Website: apple
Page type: payment
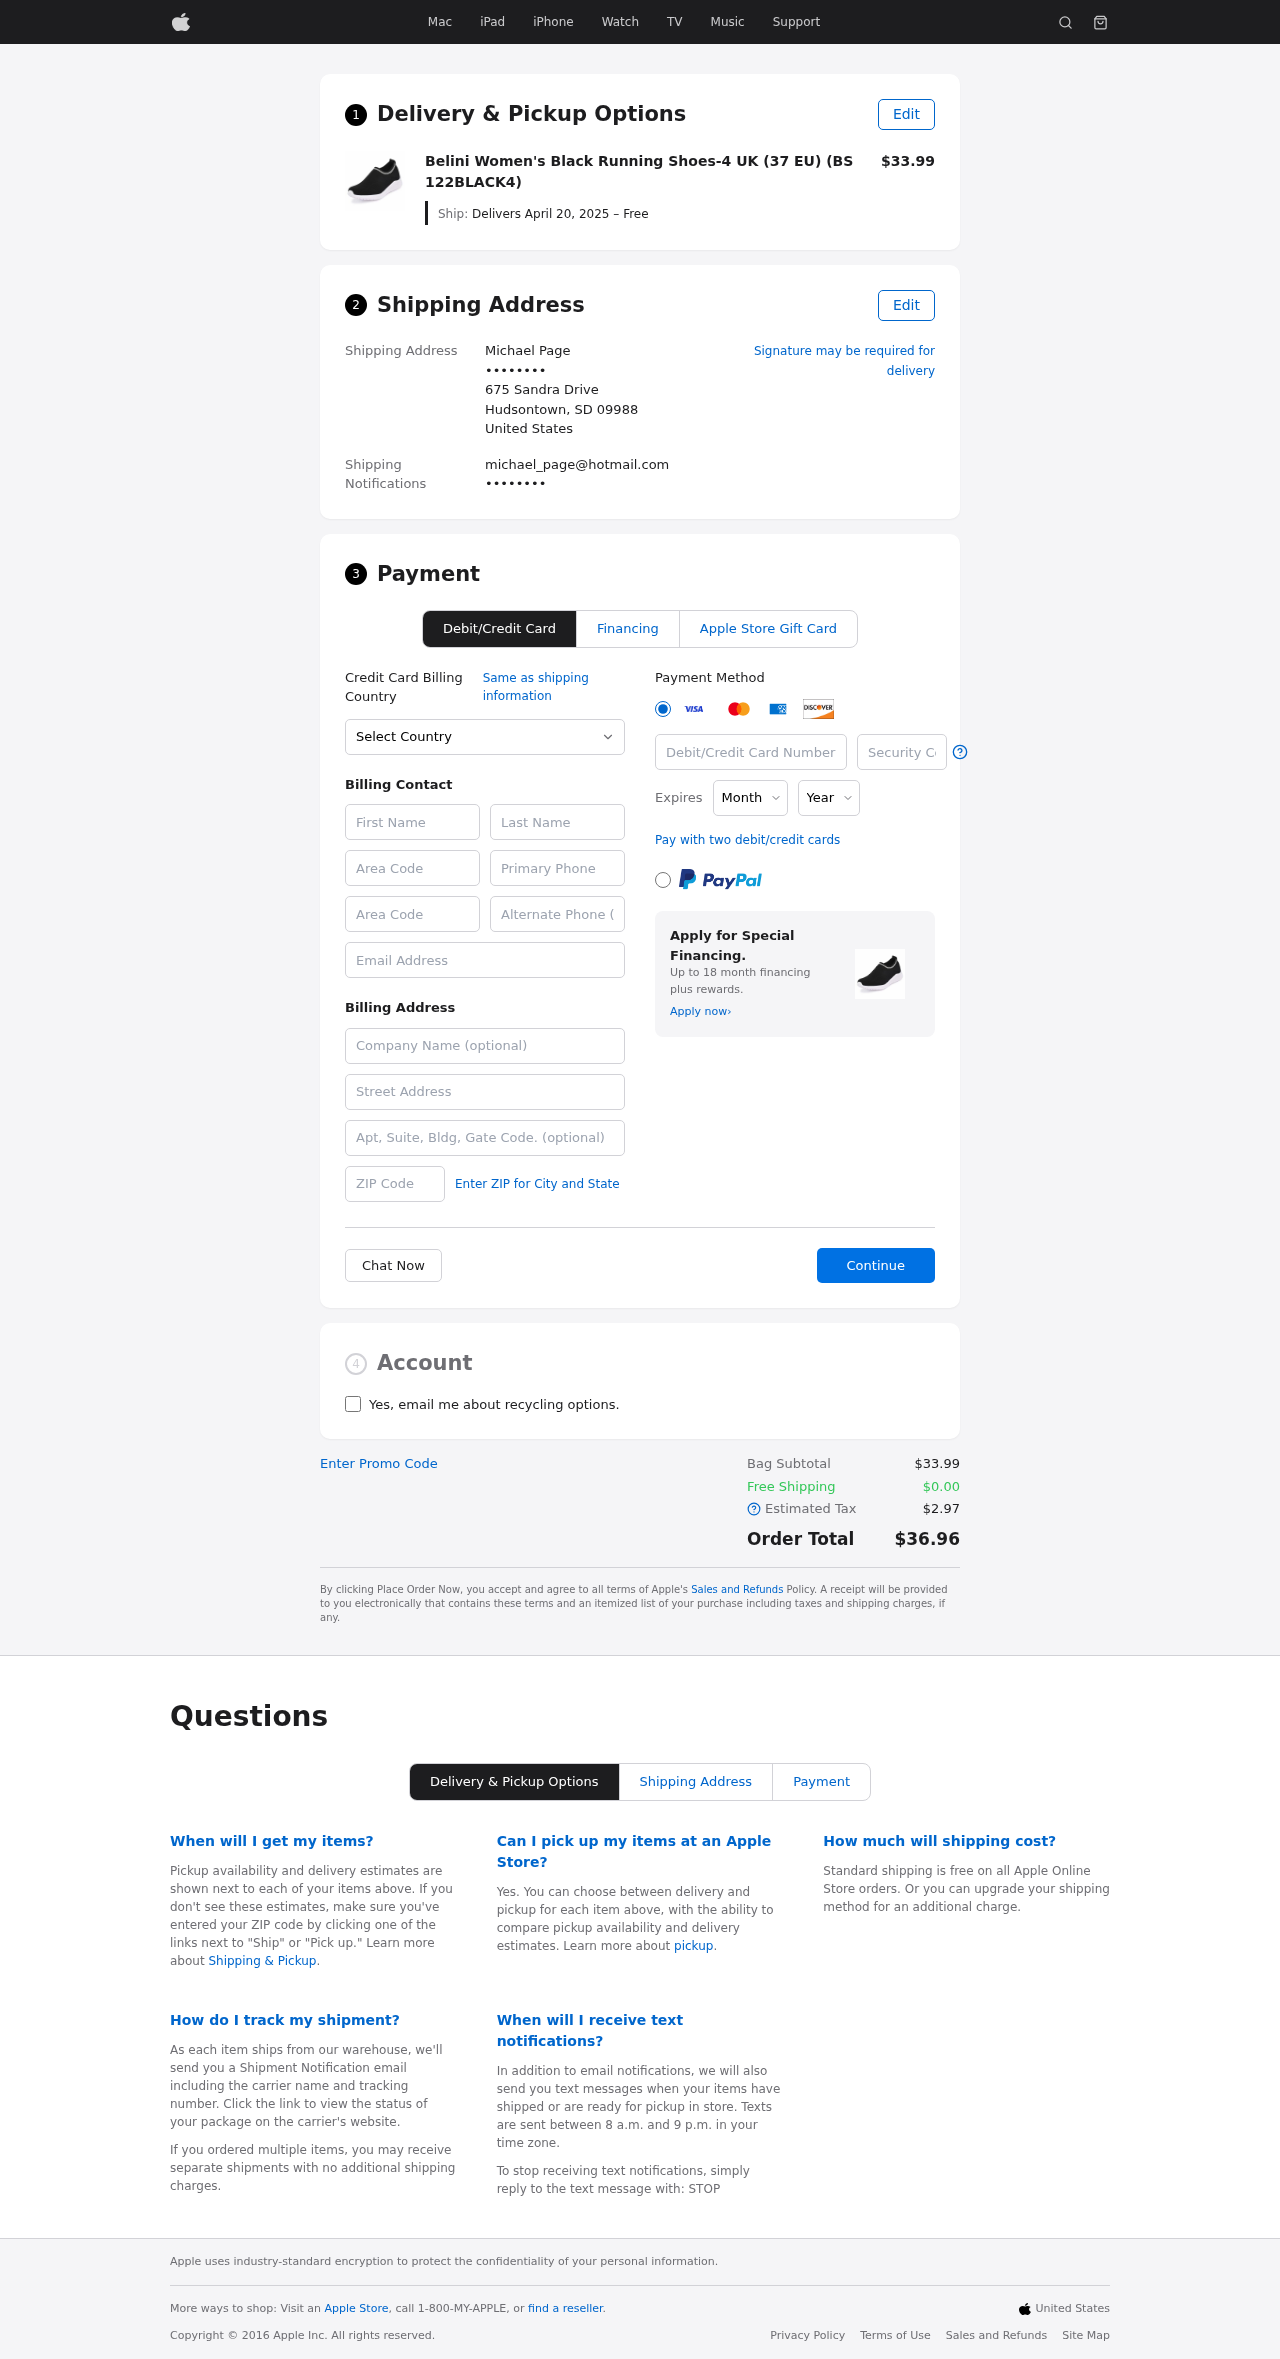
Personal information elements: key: PII_CARD_CVV
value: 701
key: PII_CARD_EXPIRY_MONTH
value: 05
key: PII_CARD_EXPIRY_YEAR
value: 28
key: PII_CARD_NUMBER
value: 4615 9188 5522 2578
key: PII_CITY_STATE_ZIP
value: Hudsontown, SD 09988
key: PII_COMPANY
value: Lopez-Sandoval
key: PII_COUNTRY
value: United States
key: PII_EMAIL
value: michael_page@hotmail.com
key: PII_EMAIL2
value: michael_page@hotmail.com
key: PII_FIRSTNAME
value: Michael
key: PII_FULLNAME
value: Michael Page
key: PII_LASTNAME
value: Page
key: PII_PHONE3
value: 3868701667
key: PII_PHONE_AREA
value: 386
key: PII_POSTCODE2
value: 75505
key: PII_SECURITY_CODE
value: ZV67
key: PII_STREET
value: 675 Sandra Drive
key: PII_STREET2
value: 9506 Elaine Manors Apt. 492
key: PII_PHONE
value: ••••••••
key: PII_PHONE2
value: ••••••••
Product elements: key: PRODUCT1_NAME
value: Belini Women's Black Running Shoes-4 UK (37 EU) (BS 122BLACK4)
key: PRODUCT1_PRICE
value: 33.99
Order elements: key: ORDER_DELIVERY_DATE
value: Delivers April 20, 2025 – Free
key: ORDER_SUBTOTAL
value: $33.99
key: ORDER_SHIPPING_COST
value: $0.00
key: ORDER_TAX
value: $2.97
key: ORDER_TOTAL
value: $36.96